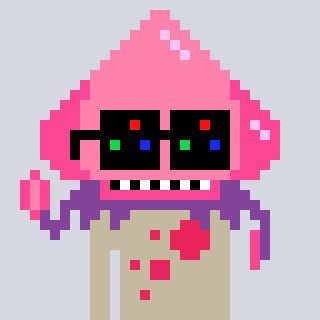
a pixel art character with square black sunglasses, a squid-shaped head and a bege-colored body on a cool background